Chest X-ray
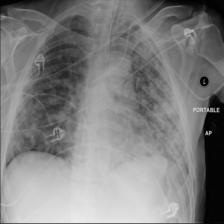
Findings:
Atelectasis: negative
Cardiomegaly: negative
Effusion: negative
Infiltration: negative
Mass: positive
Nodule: negative
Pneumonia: negative
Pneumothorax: negative
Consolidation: negative
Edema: negative
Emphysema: negative
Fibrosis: negative
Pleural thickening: negative
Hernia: negative